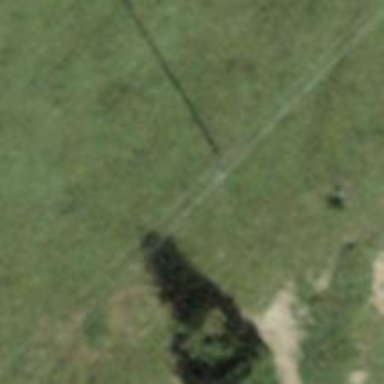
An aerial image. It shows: Power pole.